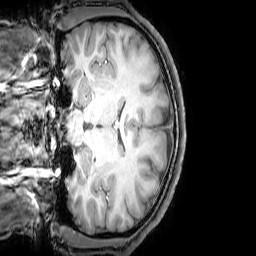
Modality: T1w
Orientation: coronal
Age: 19
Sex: male
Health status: healthy
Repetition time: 0.081 s
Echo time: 0.037 s